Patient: sex M, age 51
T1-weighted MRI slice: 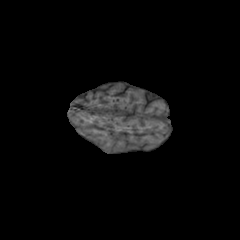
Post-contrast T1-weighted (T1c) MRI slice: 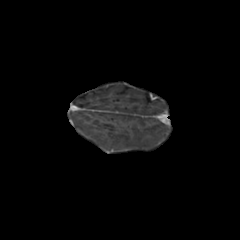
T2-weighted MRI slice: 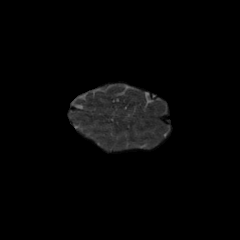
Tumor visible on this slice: no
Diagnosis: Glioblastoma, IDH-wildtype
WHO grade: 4